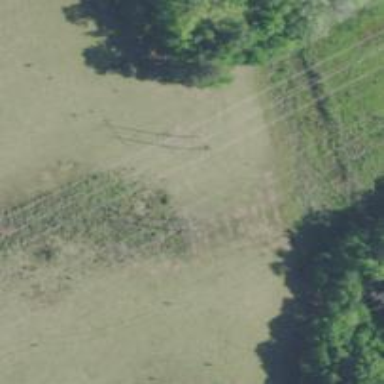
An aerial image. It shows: H-frame designed tower for power lines.